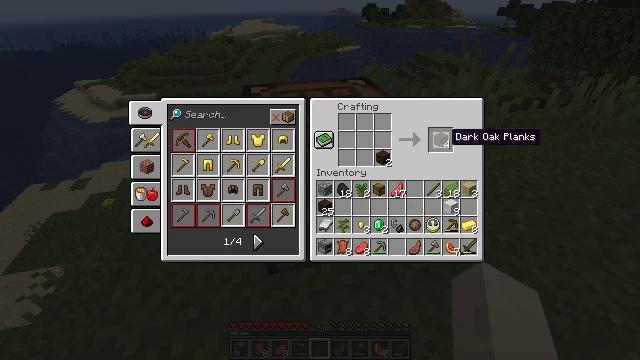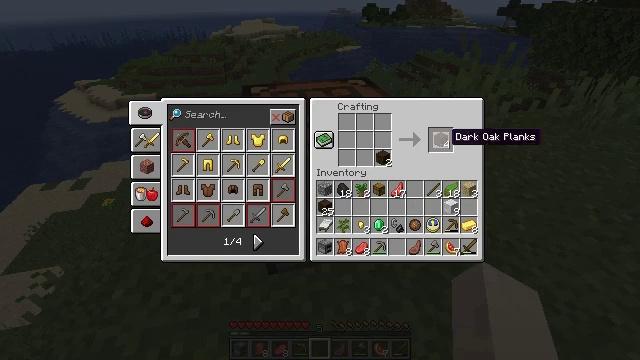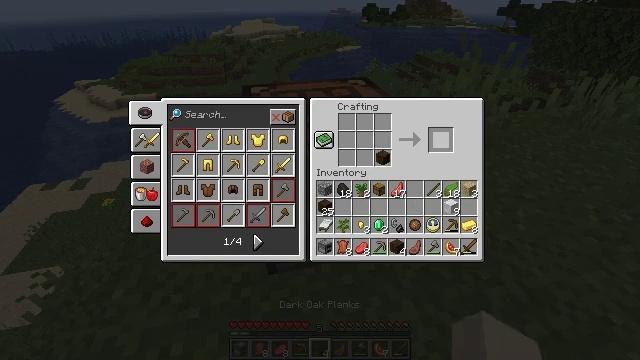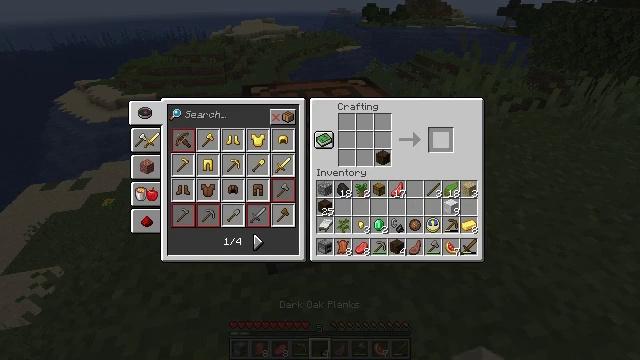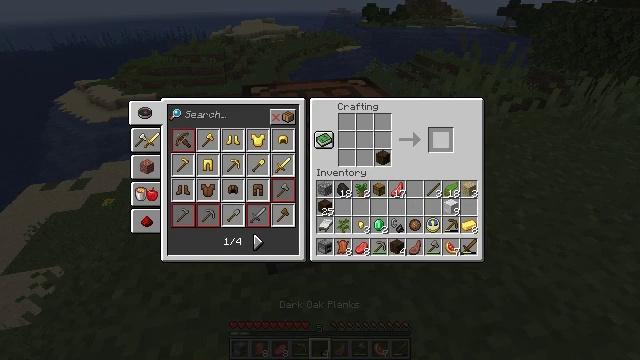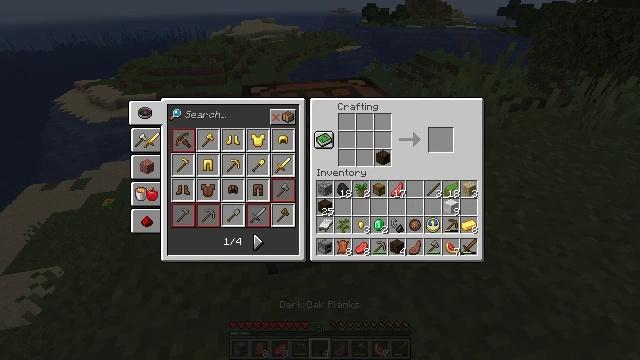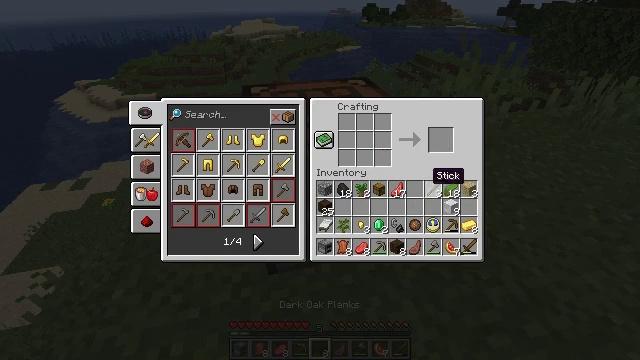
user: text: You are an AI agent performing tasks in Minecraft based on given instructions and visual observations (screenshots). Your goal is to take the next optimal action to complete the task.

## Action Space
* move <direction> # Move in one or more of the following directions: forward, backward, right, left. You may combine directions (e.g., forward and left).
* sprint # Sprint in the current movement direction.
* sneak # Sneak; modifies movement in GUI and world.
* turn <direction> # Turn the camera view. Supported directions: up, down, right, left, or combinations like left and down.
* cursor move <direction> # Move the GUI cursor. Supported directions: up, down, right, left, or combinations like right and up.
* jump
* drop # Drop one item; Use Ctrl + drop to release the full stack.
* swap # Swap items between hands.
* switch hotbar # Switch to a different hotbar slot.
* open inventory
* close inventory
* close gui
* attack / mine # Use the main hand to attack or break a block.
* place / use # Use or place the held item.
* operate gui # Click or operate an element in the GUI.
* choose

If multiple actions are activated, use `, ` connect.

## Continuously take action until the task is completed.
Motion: motion action
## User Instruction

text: Open the crafting menu and craft dark oak planks from dark oak logs.
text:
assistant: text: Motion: sneak
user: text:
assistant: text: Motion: sneak, attack / mine
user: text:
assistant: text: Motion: sneak, attack / mine
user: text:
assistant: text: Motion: sneak
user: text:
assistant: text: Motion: sneak, turn left and down
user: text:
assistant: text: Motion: sneak, turn left and down
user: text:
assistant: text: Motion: sneak